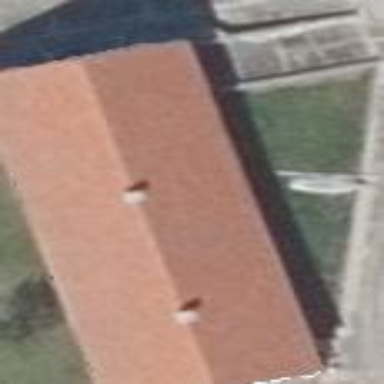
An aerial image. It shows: Stable building with gabled roof made of red roof tiles.